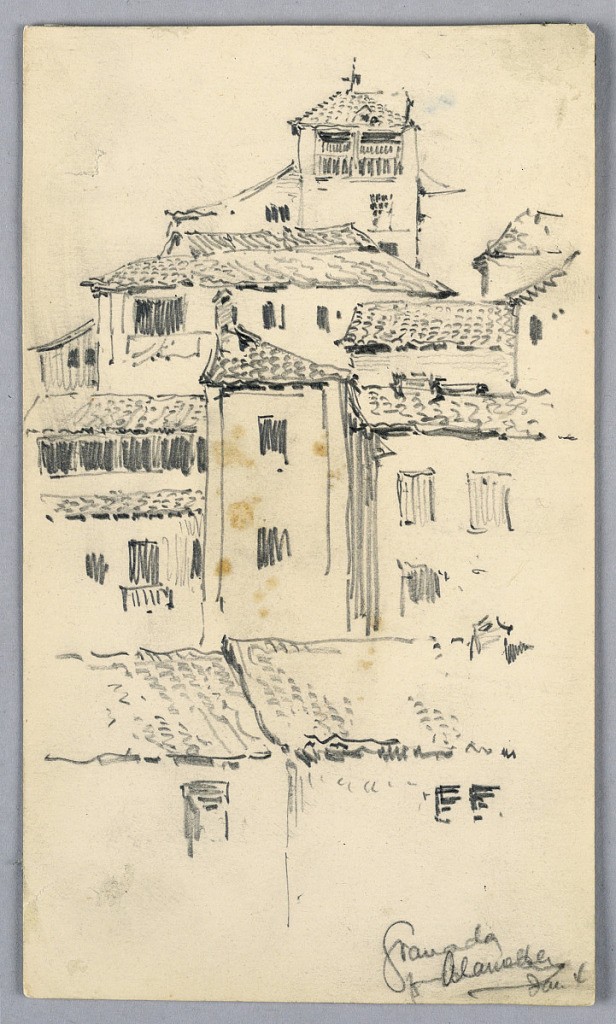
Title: Granada
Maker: Arnold William Brunner, American, 1857–1925
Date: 1892
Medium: Graphite on paper
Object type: Drawing
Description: Looking up a slope, across roofs of houses